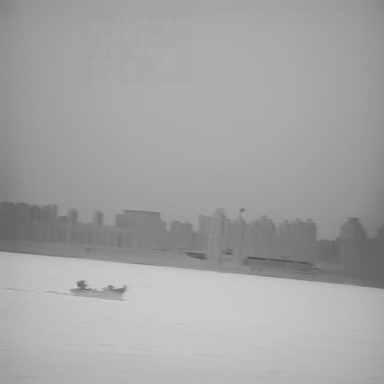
There is a bulk_carrier in the infrared image.